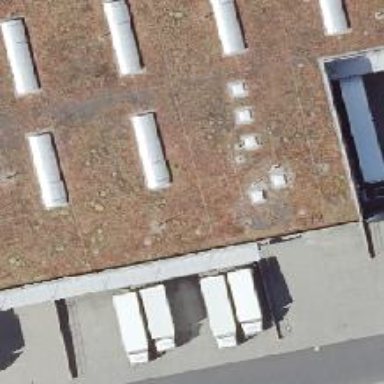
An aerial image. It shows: Wholesale shop.